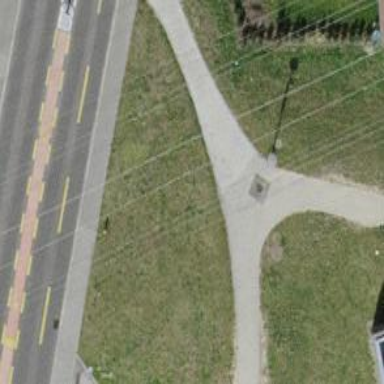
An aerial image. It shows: Concrete path.